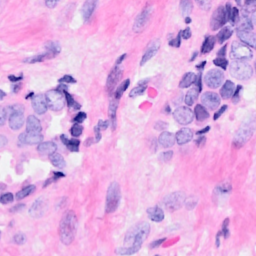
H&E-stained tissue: Breast